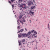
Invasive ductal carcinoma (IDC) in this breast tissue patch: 0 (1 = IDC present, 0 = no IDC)